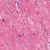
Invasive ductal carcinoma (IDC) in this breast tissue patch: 0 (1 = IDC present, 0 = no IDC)